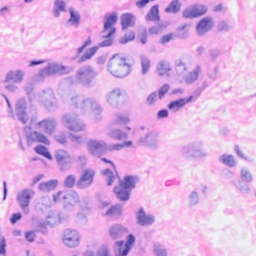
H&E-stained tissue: Breast